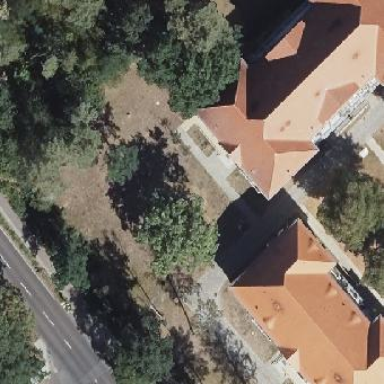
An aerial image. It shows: Apartment building with hipped roof.